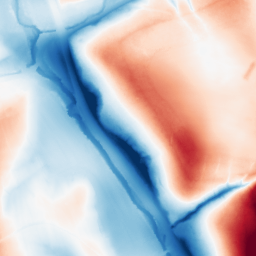
Category: classical
Decomposition family: gaussian_anisotropic
Decomposition parameters: sigma_x: 50
sigma_y: 5
Upsampling method: quintic
Upsampling parameters: scale: 2
Upsampling scale: 2